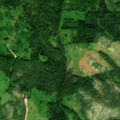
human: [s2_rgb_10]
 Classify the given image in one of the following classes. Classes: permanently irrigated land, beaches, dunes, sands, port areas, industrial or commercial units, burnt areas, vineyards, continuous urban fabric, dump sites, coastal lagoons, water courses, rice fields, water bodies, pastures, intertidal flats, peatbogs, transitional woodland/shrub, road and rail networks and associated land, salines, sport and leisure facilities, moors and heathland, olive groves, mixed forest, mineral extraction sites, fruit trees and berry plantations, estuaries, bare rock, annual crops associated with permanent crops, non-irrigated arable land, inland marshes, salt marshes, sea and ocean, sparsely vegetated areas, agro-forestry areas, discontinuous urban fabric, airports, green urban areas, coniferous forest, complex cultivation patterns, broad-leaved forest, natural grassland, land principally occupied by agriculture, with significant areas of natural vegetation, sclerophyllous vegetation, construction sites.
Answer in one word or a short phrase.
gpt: broad-leaved forest, coniferous forest, mixed forest, transitional woodland/shrub